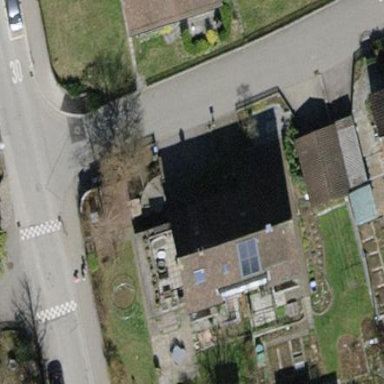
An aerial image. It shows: Semidetached house with gabled roof.